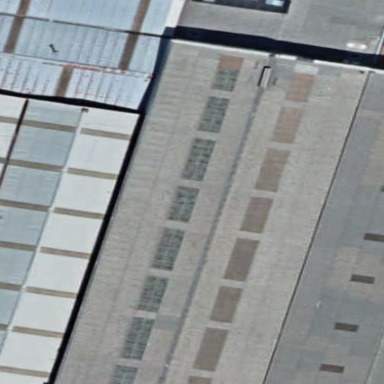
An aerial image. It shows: Warehouse building.